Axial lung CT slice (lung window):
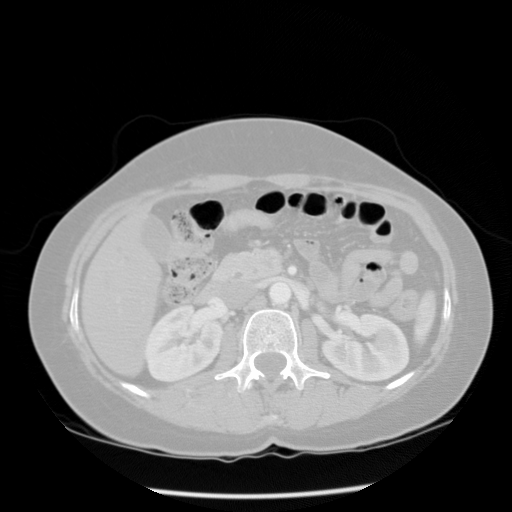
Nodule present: no